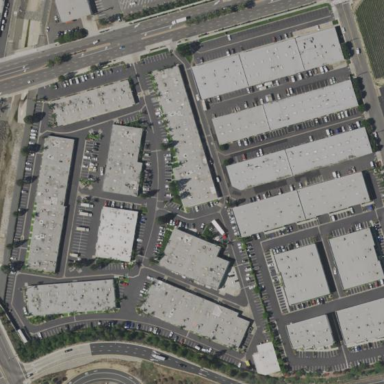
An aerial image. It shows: Commercial area.